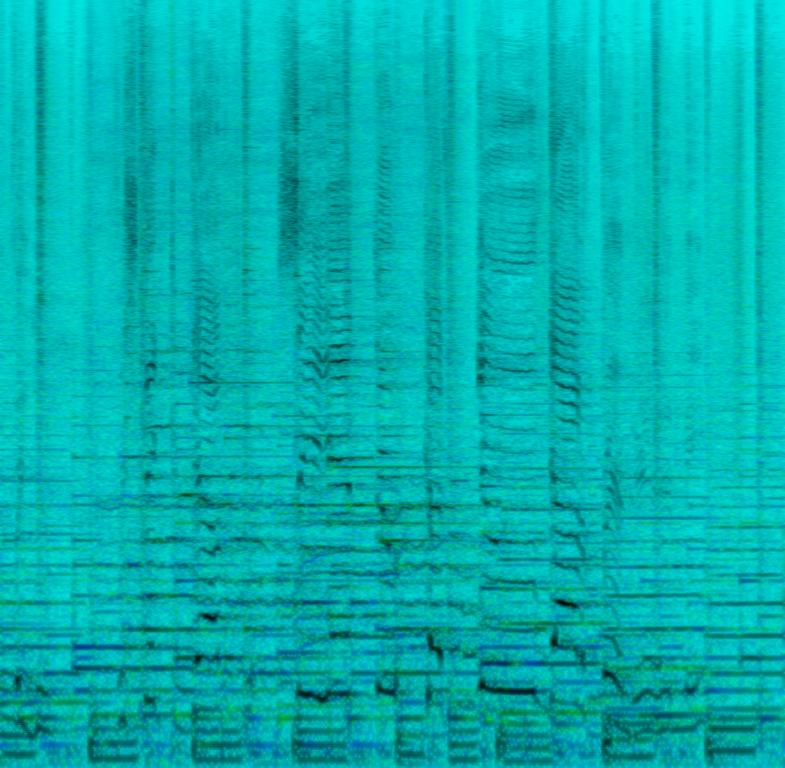
This pop song features a male voice singing the main melody. This is accompanied by percussion playing a simple beat in common time. A choir sings vocables in the background. A piano plays fills in between lines using jazz sequences. A bass plays the root notes of the chords. Strings and flutes can be heard playing along with the voice on the second bar in an ascending run. This song has an upbeat mood. The theme of this song is about friendship. This song can be played in a drama movie about friends.